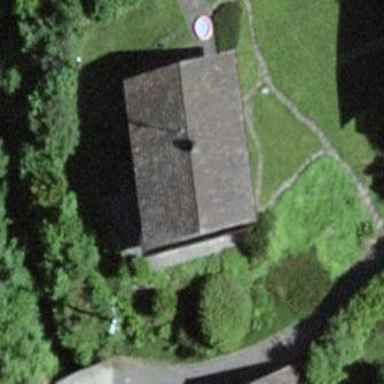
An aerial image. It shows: Residential building.